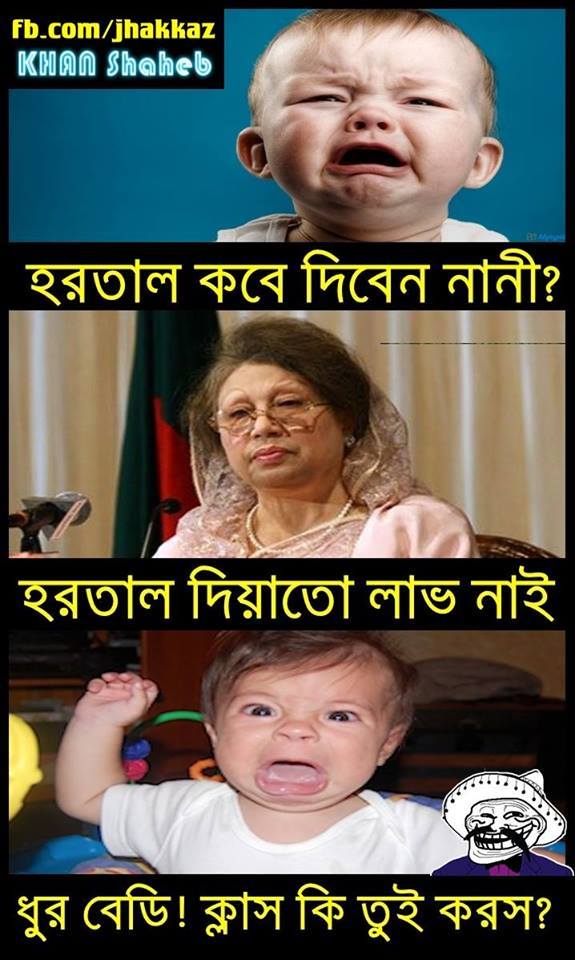
Caption: হরতাল করে দিবেন নানী? হরতাল দিয়াতো লাভ নাই ধুর বেডি!  ক্লাস কি তুই করস?
Label: non-hate